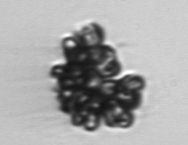
Label: Corymbellus